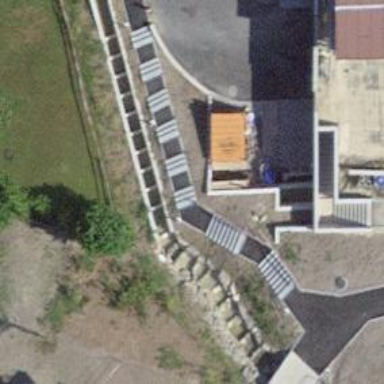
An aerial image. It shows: Set of steps on the road.